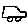
Label: car